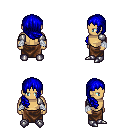
a pixel art fantasy rpg character, male body template, human, tanned skin, steel arm armor, robe skirt, blue right-swept hairstyle, white cloth bandages, metal boots, four views (front, back, left, right), 2x2 character sprite sheet, small pixel art, hard edges, no anti-aliasing